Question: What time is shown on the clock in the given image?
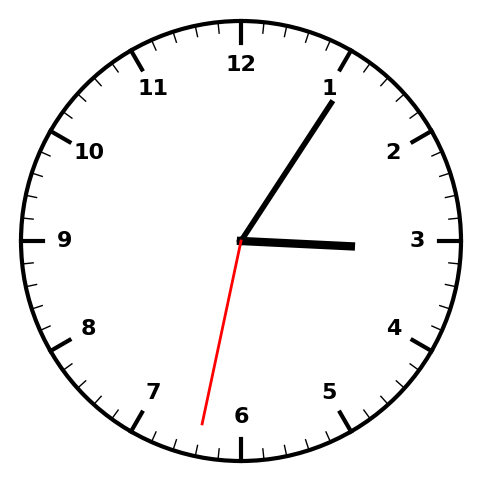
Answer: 03:05:32